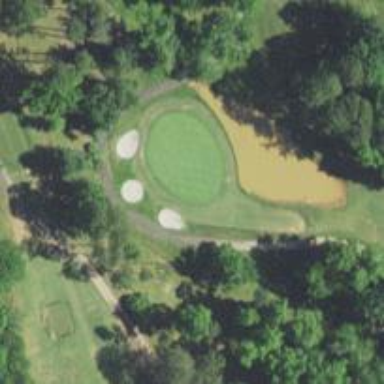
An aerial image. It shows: Golf hole.